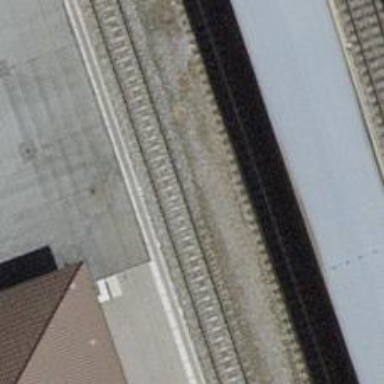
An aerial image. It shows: Railway stop with public transport stop position.